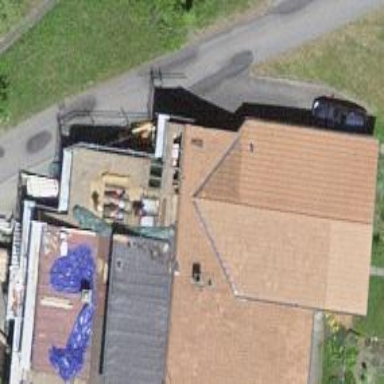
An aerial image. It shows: Residential building.